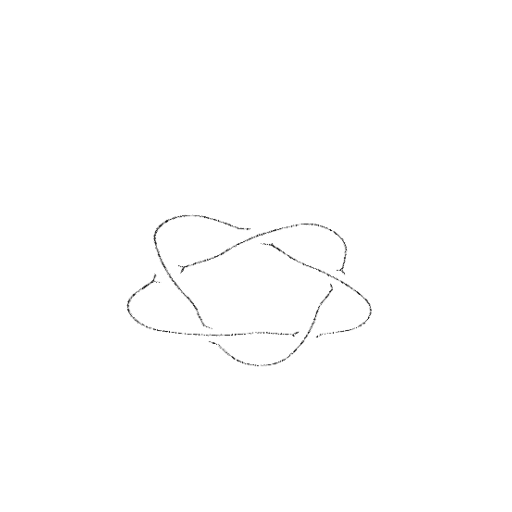
Crossing number: 5